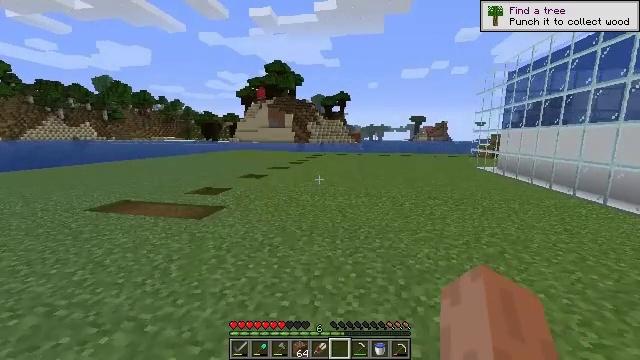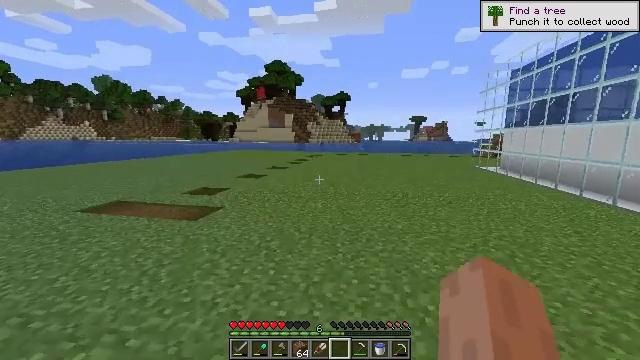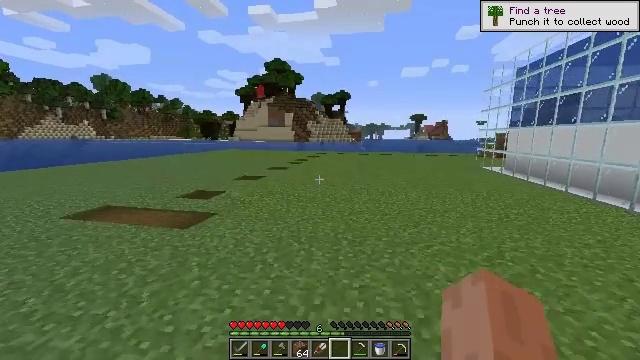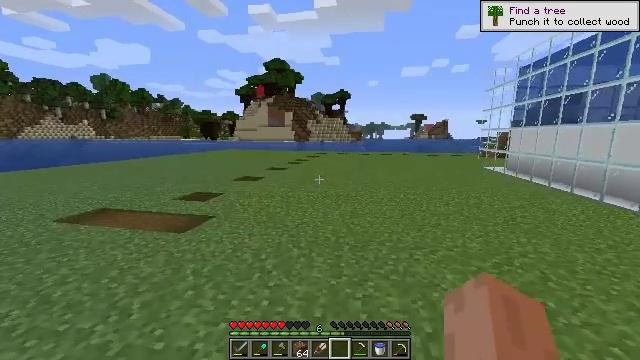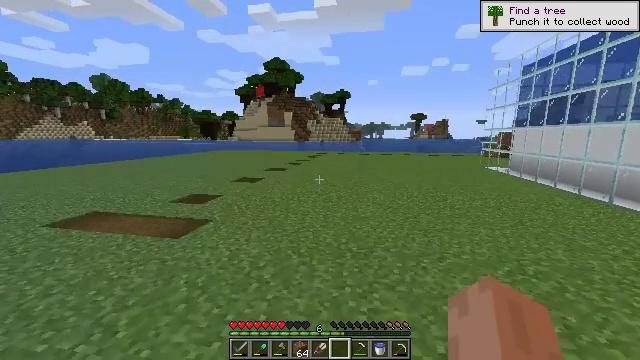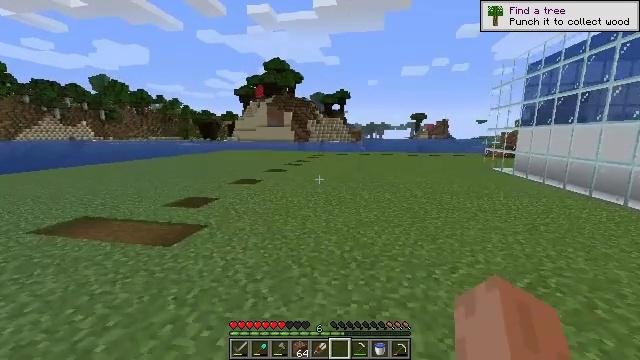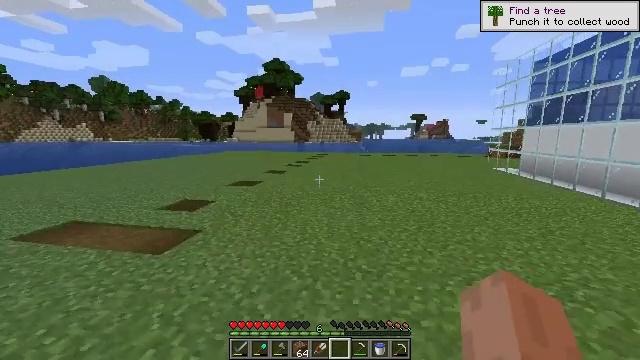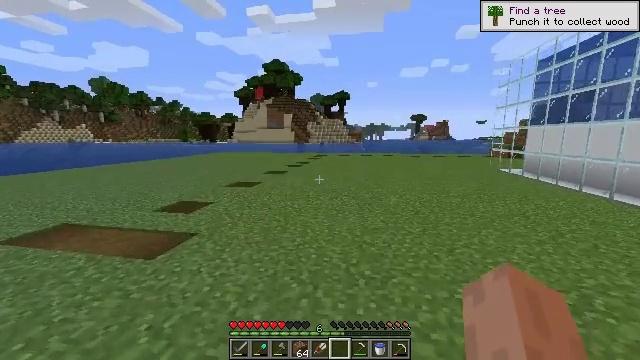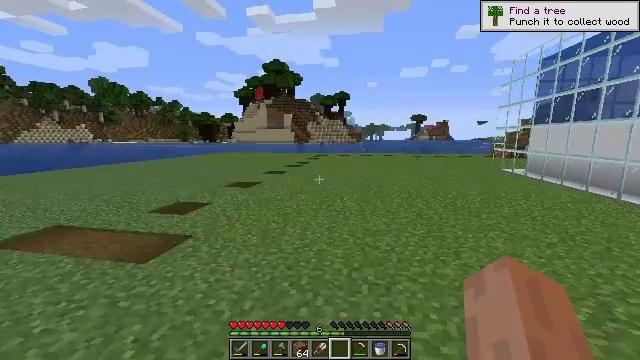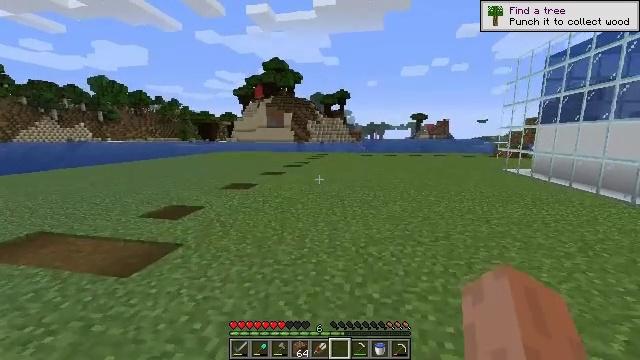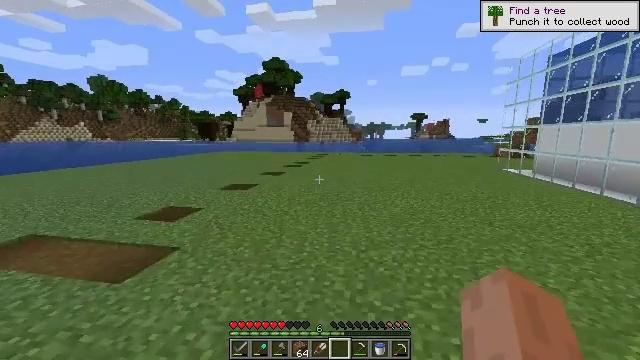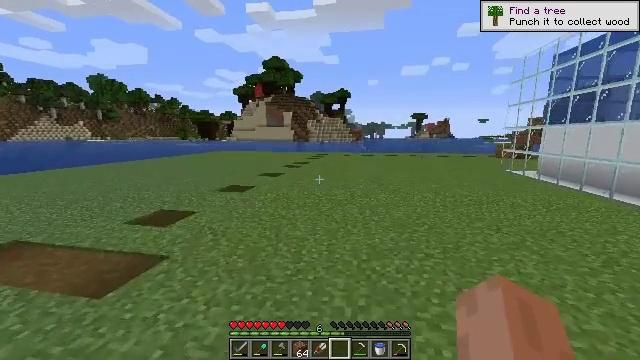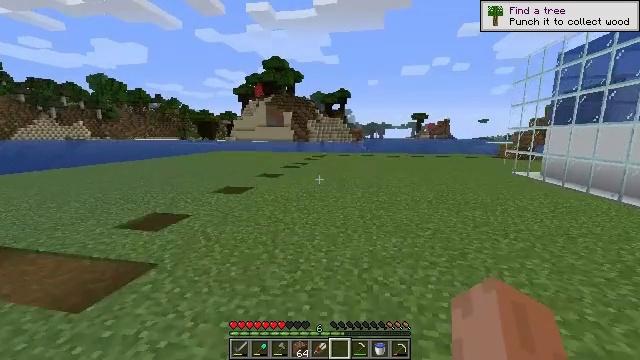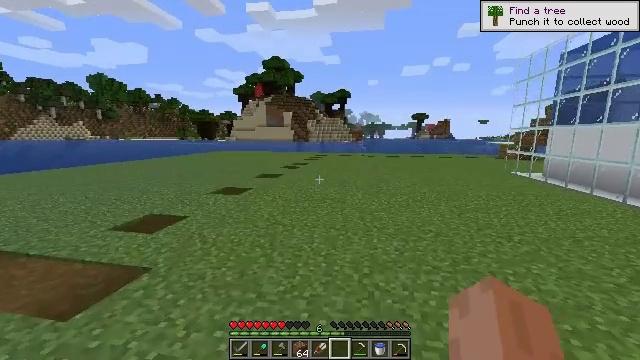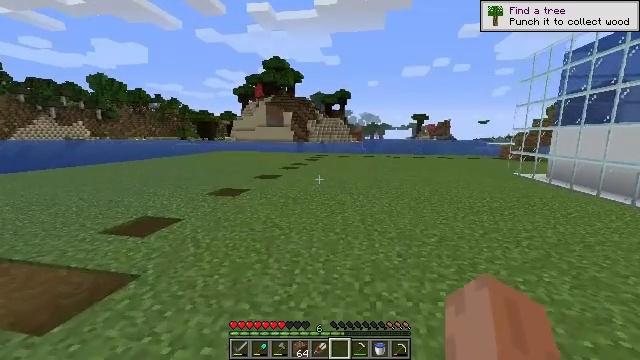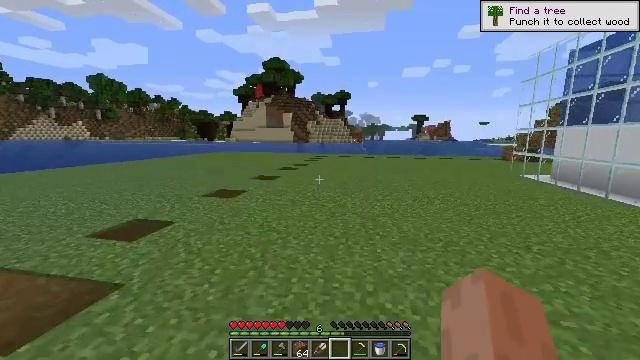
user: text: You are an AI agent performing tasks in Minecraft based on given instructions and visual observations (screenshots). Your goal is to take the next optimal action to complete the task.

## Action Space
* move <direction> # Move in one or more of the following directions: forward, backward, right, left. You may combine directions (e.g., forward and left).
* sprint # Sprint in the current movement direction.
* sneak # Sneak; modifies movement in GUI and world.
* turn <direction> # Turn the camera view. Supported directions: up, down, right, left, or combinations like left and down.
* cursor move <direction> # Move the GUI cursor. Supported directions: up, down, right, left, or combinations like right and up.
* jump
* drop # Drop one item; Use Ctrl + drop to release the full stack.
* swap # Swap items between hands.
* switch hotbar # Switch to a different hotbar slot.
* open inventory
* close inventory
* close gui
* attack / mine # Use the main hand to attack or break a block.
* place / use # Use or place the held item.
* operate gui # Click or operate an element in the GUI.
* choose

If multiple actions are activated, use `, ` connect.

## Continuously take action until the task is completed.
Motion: motion action
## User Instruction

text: Break the dark oak log in the forest.
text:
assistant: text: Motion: move forward
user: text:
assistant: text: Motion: move forward
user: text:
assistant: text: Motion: move forward
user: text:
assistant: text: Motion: move forward
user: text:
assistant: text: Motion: move forward
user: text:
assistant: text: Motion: move forward
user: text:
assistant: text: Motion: move forward
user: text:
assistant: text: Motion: move forward
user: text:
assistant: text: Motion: move forward
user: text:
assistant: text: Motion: move forward
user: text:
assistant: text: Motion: move forward
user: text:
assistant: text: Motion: move forward
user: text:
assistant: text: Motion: move forward
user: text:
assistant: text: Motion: move forward
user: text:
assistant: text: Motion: move forward
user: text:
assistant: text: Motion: move forward
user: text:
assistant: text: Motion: move forward
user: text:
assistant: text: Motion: move forward
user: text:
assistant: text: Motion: move forward
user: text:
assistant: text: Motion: move forward
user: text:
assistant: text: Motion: move forward
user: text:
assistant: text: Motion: move forward
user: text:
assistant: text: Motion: move forward
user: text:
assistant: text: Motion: move forward
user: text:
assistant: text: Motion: move forward, turn left and up
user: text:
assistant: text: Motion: move forward, turn left and up
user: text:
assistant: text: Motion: move forward, turn left and up
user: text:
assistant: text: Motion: move forward and move right, turn left and up
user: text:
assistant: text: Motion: move right, turn left and up
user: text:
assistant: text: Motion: move right, turn left and up